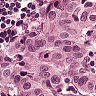
Metastatic tissue present: yes